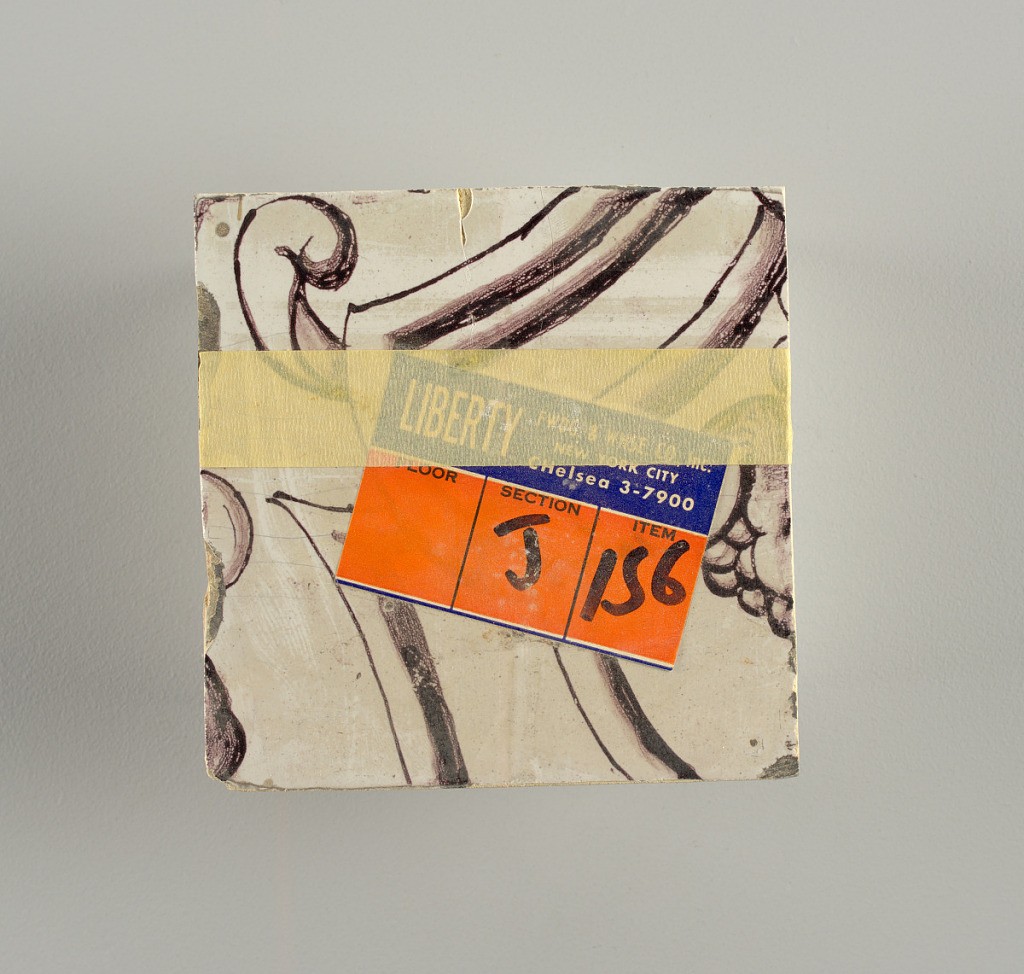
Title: Wall facing
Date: ca. 1725
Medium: tin-glazed earthenware, underglaze
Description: Two vertical rectangles, twenty-three tiles high.  A) Nine tiles wide at top; seven tiles wide at bottom.  B) Ten and one-half tiles wide.

Arabesque design of foliage.  A) with centered figure of Justice under a canopy.  B) with centered urn.